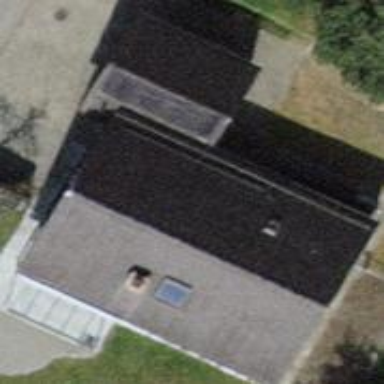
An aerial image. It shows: Detached building.